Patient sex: M
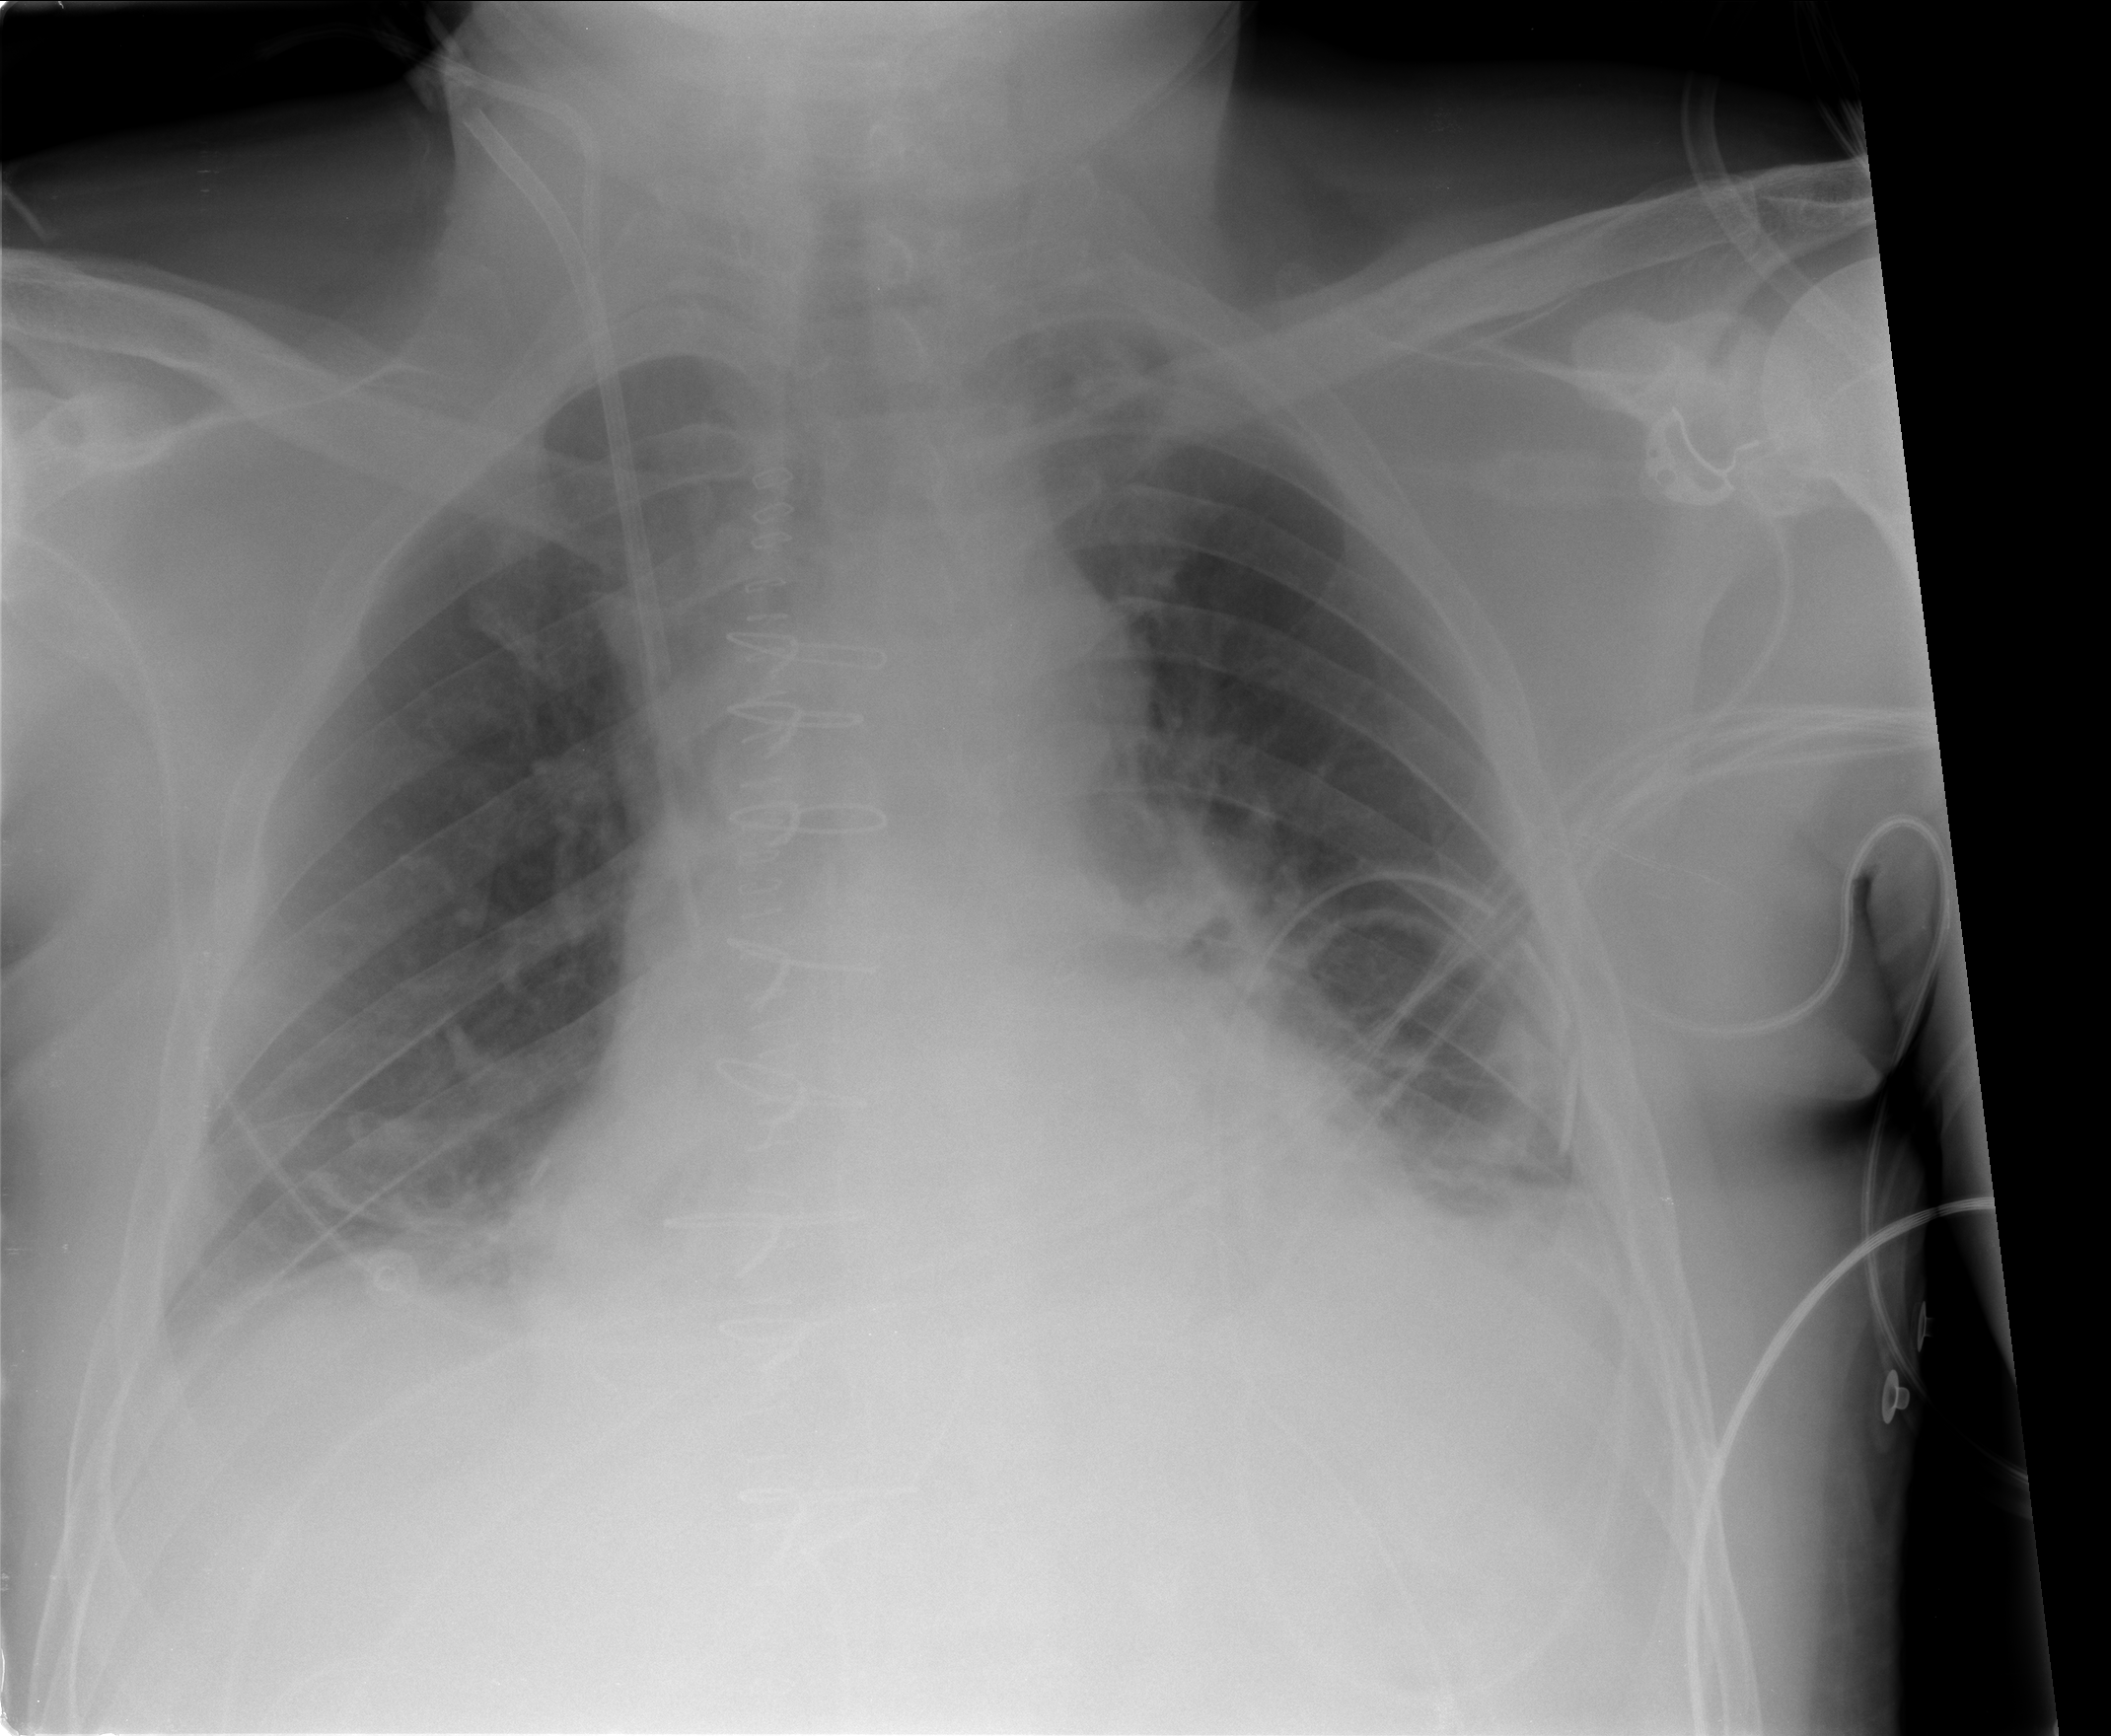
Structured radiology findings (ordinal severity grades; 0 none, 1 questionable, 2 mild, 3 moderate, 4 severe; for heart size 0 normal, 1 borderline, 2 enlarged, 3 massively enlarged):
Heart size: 2
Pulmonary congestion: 2
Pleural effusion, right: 2
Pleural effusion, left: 2
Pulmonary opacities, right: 0
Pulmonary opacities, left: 0
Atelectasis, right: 2
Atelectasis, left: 2